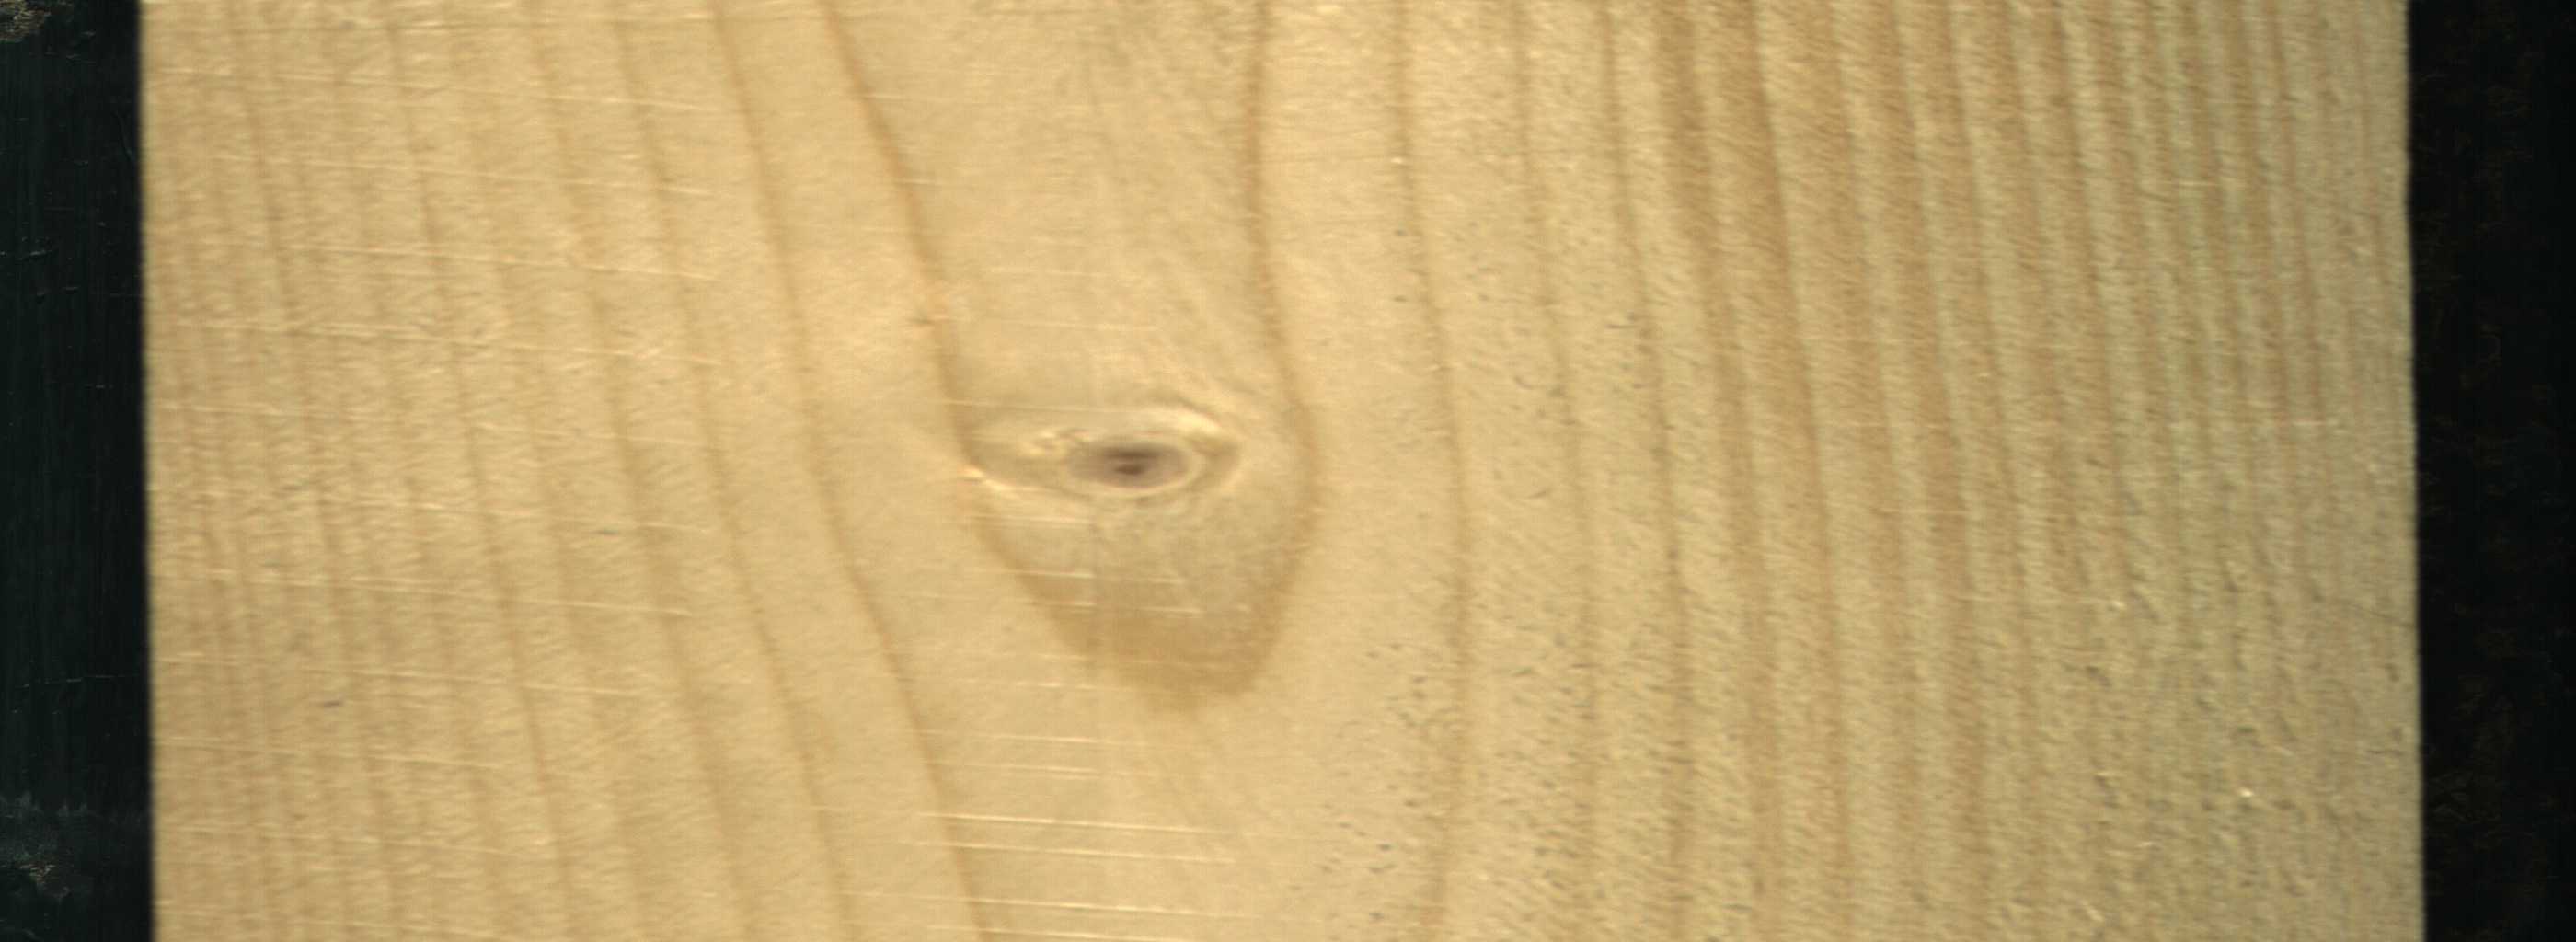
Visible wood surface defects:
Live_Knot